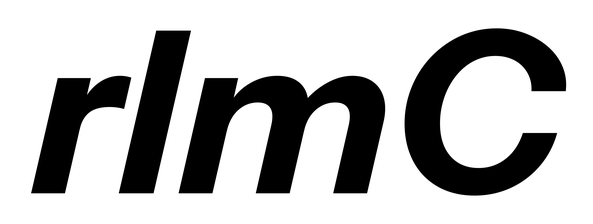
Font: InstrumentSans-Italic_Bold_Italic